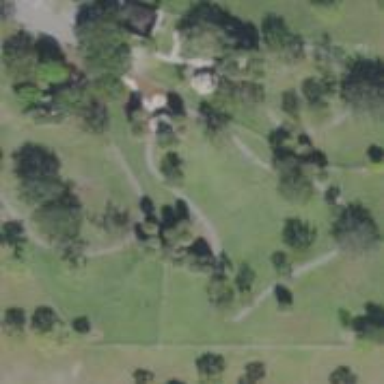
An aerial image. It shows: Dog park surrounded by fence. The area is meadow where dogs can play.